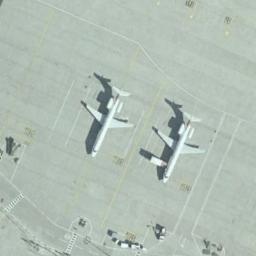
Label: airplane